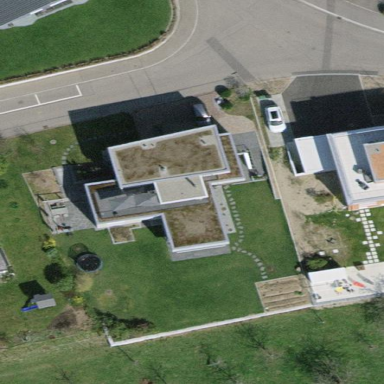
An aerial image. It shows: Detached building.